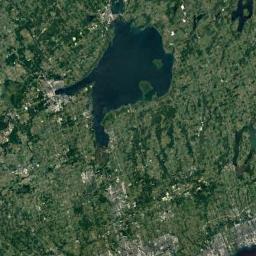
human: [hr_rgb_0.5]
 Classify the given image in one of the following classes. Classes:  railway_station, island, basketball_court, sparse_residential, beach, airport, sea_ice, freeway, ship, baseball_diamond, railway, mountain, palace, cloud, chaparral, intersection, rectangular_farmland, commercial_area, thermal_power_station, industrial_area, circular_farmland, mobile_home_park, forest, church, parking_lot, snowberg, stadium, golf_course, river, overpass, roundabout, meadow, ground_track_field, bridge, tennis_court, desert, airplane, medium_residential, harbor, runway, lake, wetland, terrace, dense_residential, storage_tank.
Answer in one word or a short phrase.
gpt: lake